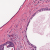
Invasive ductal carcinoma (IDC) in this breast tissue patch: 0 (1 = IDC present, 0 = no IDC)